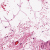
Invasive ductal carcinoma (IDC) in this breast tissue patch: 0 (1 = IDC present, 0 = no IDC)